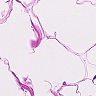
Metastatic tissue present: no